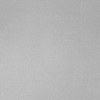
Atmospheric dust classification: dusty